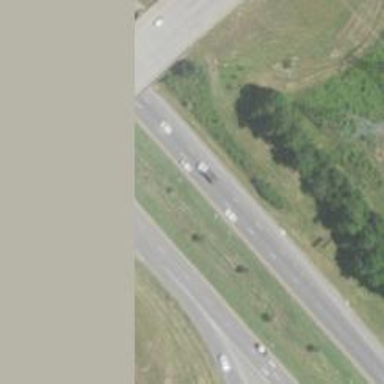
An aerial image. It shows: This image shows trunk highway that functions as expressway.